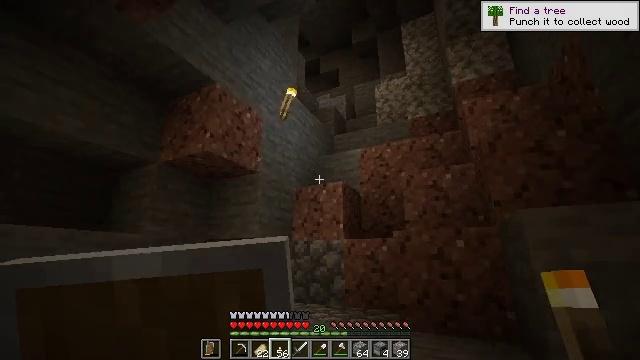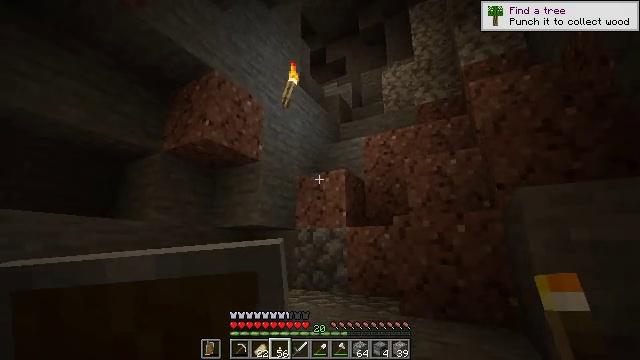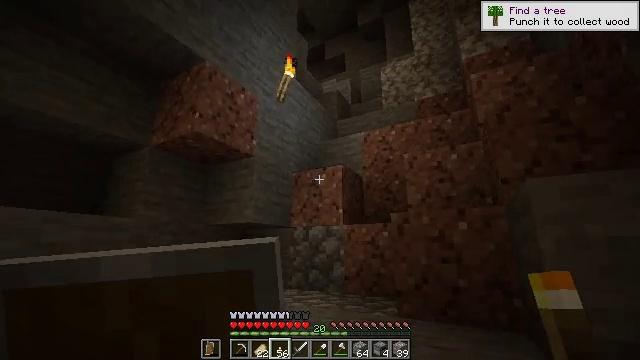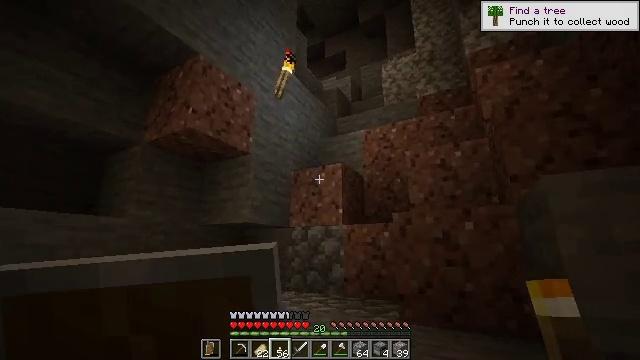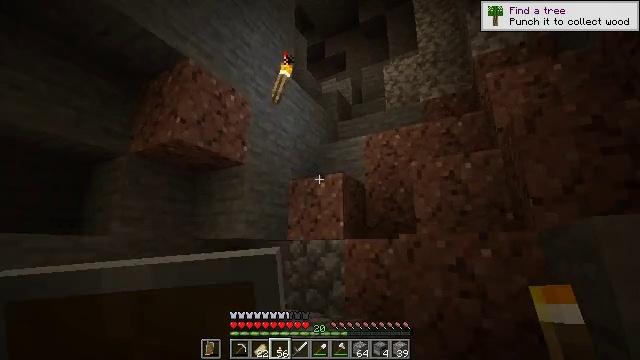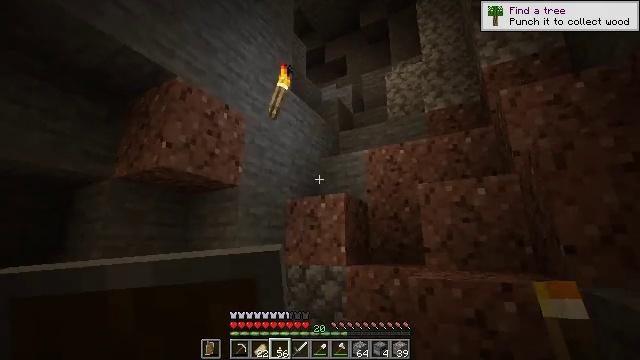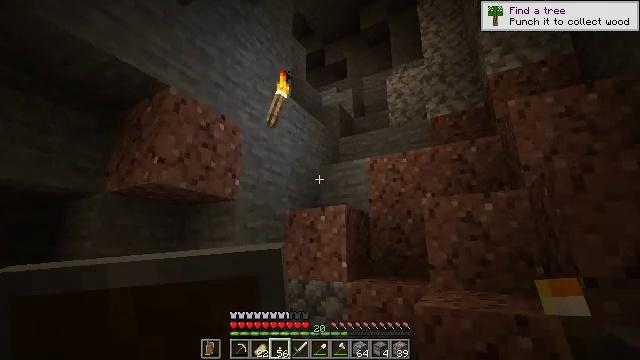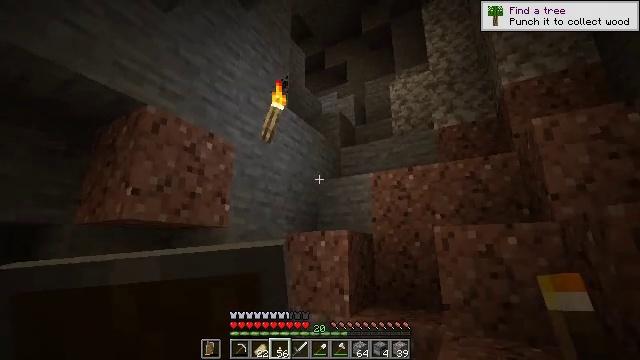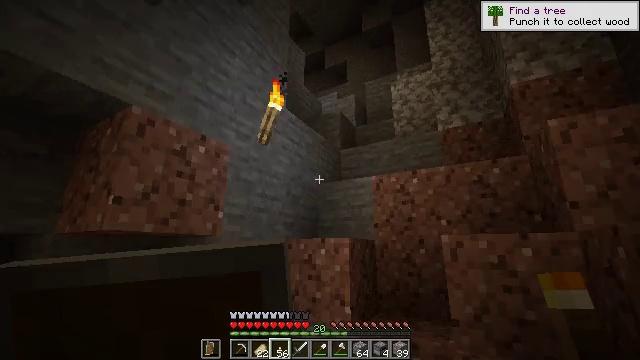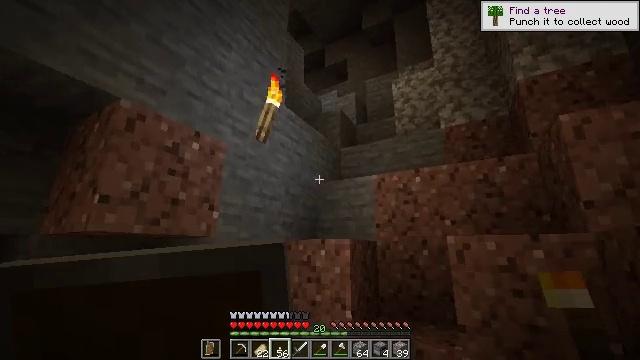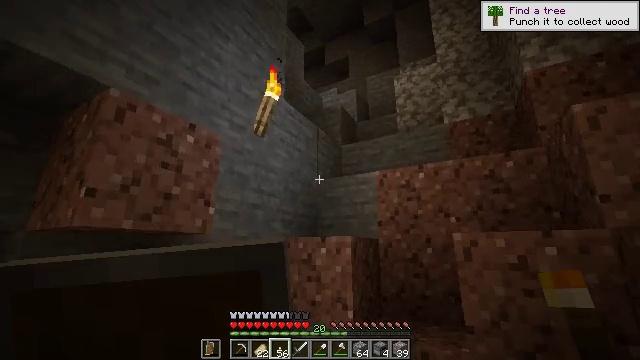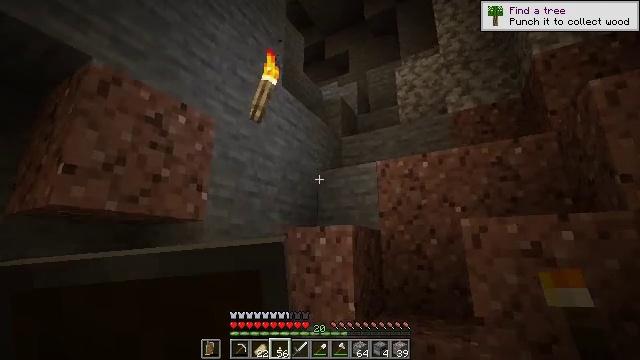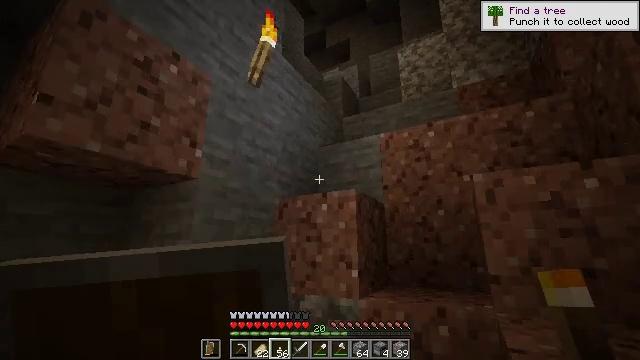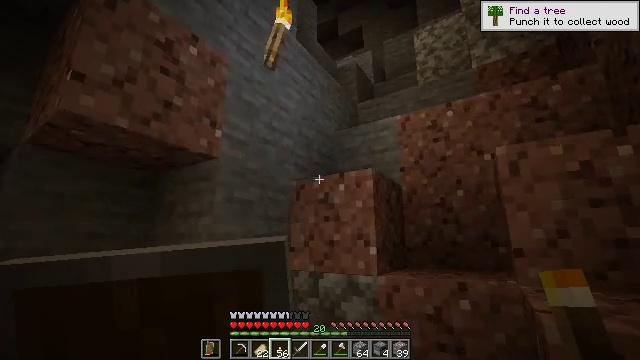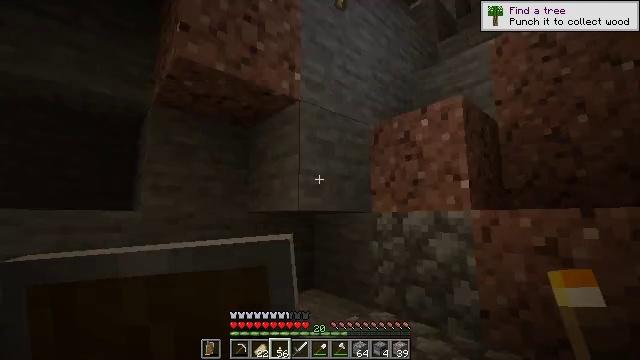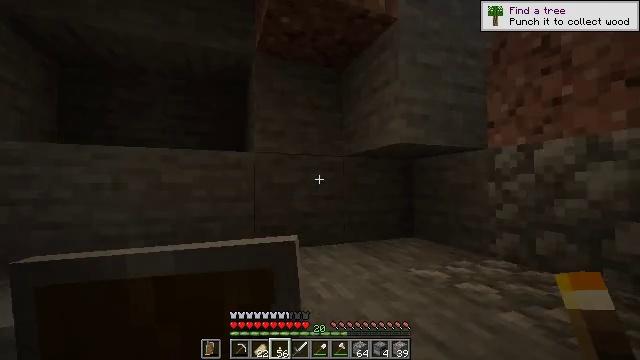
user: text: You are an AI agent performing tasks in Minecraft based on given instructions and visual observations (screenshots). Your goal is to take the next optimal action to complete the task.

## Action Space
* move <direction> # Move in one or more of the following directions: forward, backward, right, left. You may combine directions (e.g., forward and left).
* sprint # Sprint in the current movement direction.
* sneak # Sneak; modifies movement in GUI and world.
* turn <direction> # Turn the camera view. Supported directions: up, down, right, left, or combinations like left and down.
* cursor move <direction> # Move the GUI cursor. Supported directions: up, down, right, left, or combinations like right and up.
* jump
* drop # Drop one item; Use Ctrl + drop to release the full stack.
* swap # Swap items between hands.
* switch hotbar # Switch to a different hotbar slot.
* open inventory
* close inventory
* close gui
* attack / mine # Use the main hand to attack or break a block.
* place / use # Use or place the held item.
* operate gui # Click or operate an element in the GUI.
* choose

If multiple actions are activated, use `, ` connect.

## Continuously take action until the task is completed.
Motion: motion action
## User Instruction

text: Turn redstone dust into a redstone block.
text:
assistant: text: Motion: move forward and move right, turn left and down
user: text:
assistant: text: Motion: move forward
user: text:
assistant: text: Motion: move forward
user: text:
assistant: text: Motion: move forward, jump
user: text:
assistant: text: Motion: move forward, jump
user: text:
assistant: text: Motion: move forward, jump
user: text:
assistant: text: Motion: move forward, jump
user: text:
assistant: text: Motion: move forward, jump
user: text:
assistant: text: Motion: move forward
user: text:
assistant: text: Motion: move forward
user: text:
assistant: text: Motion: move forward
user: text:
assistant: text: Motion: move forward
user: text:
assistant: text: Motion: move forward, turn left and down
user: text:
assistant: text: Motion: move forward, turn left and down
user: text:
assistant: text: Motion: move forward and move right, turn left and down
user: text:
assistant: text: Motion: move forward and move right, turn left and down
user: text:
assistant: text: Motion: move right
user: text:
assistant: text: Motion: move right
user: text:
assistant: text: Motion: move right, turn right, jump
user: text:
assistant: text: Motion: move forward and move right, turn right, jump
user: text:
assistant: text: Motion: move forward and move right, turn right, jump
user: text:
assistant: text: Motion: move forward and move right, turn right, jump
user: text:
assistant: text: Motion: move forward, jump
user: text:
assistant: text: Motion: move forward, jump
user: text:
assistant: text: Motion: move forward
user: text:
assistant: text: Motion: move forward
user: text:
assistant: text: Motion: move forward
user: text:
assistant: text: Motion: move forward
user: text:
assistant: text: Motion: move forward
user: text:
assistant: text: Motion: move forward